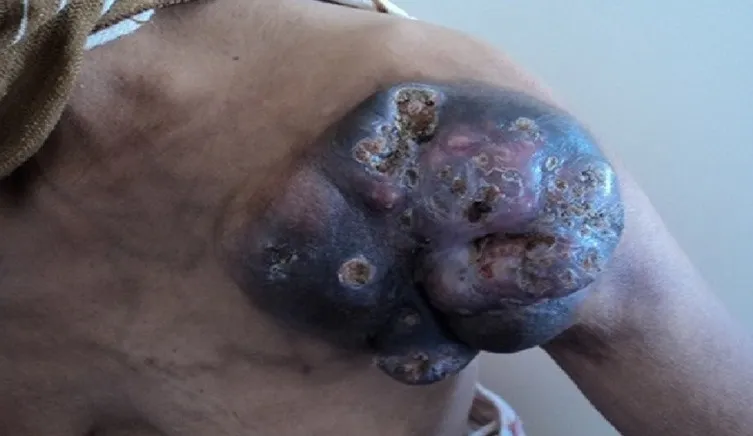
a 12x8-cm solid nodular mass on the left shoulder with infiltrated and exophytic appearance.
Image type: medical_photograph (other_medical_photograph)